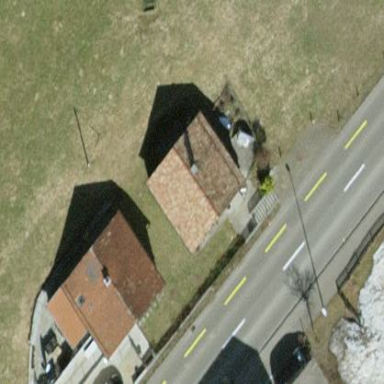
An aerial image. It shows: Simple and straightforward house.